Question: I feel silly asking this, but I've debugged this as far as I can. I'm adding two integers together and am getting non-deterministic random letters as output. Any idea what's going on?

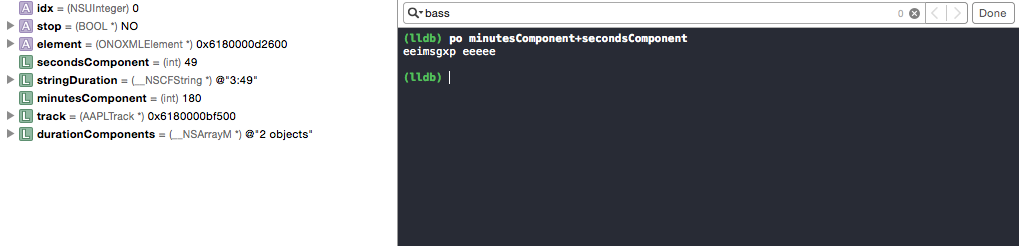
Answer: po stands for print object, so it may be creating a pointer. Try e instead: 'e minutes * 60 + seconds'